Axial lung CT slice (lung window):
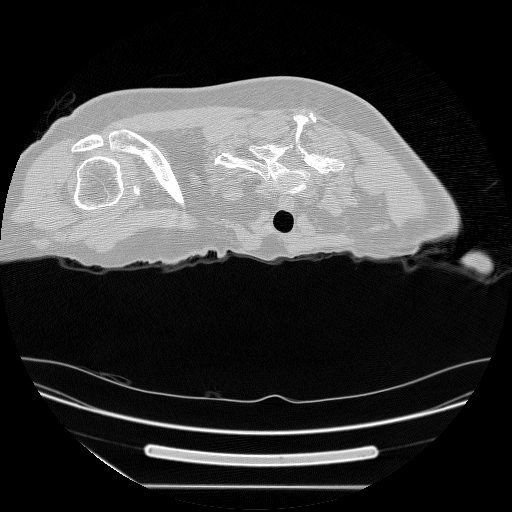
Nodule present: no